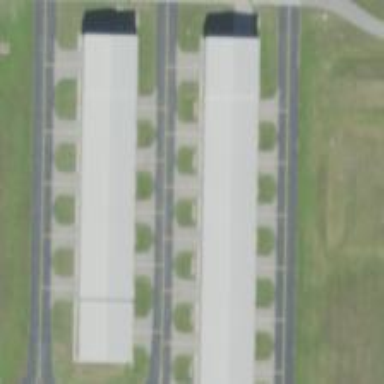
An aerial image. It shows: View of taxiway at the airport.